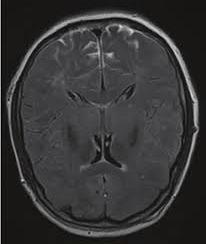
Label: notumor